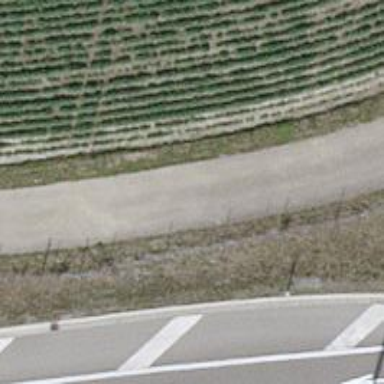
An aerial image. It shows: Asphalt track with grade1 quality.